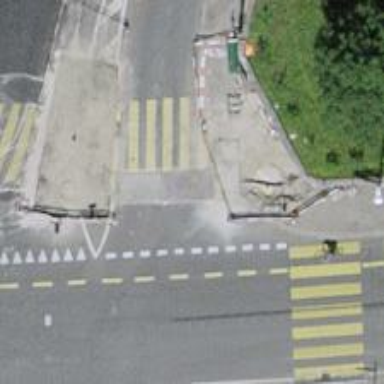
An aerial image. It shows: Kerb serving as barrier.